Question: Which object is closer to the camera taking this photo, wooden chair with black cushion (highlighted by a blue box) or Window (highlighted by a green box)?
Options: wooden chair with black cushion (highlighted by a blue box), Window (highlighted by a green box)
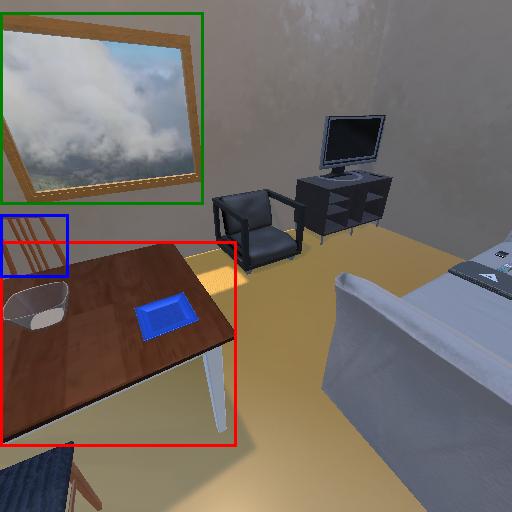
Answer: wooden chair with black cushion (highlighted by a blue box)